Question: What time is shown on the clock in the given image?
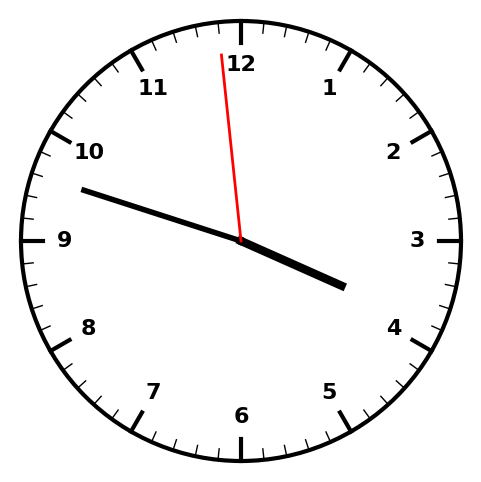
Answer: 03:47:59